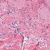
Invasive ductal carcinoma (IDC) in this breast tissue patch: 1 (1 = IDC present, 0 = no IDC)